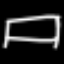
Label: bed